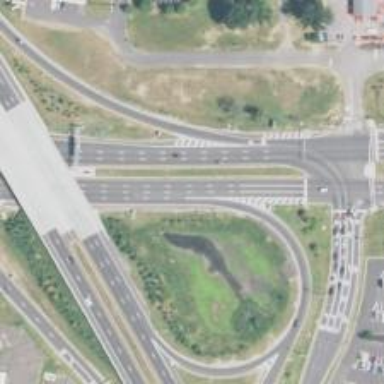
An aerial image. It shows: Motorway junction.